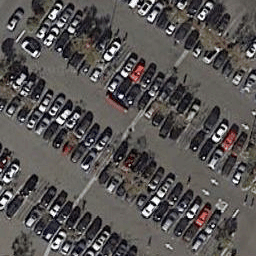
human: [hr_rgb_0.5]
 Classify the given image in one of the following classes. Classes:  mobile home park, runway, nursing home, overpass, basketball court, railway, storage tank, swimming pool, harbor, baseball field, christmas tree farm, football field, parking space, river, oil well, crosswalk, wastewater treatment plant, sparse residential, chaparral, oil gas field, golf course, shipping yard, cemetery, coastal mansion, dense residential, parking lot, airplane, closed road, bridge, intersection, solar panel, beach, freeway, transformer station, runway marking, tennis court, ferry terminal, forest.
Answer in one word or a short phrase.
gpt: parking lot